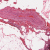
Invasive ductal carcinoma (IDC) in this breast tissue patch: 0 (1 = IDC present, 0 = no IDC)